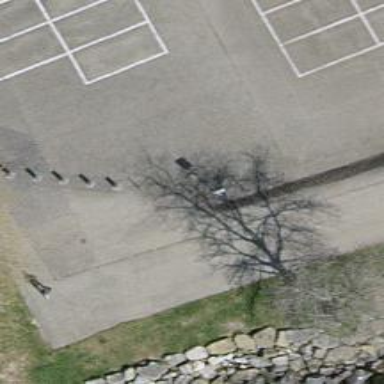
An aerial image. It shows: Bollard.